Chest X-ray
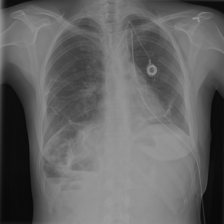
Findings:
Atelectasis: negative
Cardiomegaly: negative
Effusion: negative
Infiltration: negative
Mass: negative
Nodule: negative
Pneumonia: negative
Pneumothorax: positive
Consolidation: negative
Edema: negative
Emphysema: positive
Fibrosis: negative
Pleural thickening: negative
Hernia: negative